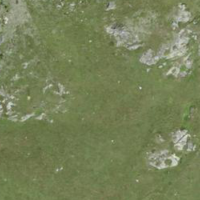
EUNIS habitat code: 26
Species observed at this site:
Saxifraga paniculata